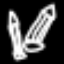
Label: pencil